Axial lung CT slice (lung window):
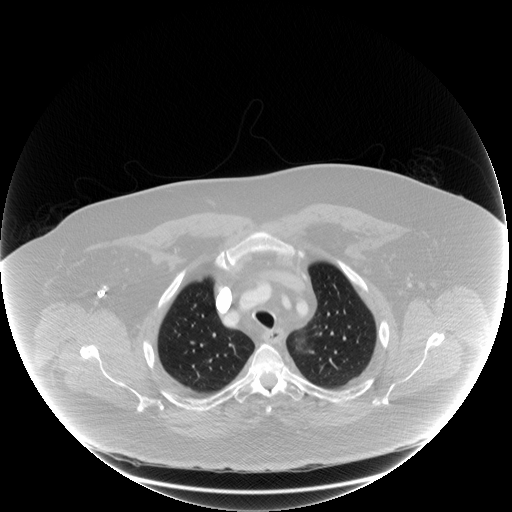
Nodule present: no